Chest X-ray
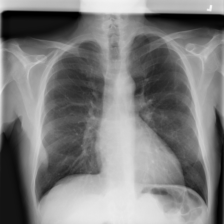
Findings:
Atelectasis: negative
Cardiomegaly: negative
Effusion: negative
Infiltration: negative
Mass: positive
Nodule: negative
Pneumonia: negative
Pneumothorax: negative
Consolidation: negative
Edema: negative
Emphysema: negative
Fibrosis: negative
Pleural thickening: negative
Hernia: negative